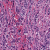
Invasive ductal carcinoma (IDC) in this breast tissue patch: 1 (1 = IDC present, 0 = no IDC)